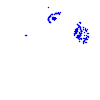
Particle: electron